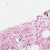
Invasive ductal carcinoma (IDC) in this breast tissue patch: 0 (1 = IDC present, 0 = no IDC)